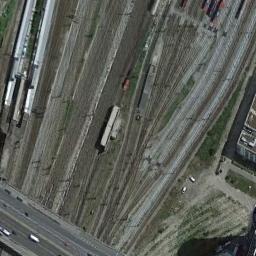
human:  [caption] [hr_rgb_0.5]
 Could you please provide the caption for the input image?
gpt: The railway is on the bare land .

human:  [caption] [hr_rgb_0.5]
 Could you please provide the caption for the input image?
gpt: There are several buildings beside the railway .

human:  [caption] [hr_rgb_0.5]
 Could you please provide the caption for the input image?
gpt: These railways have some trains on the tracks and an overpass is over the tracks .

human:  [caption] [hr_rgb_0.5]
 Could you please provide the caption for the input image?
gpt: There are two parallel railway lines here .

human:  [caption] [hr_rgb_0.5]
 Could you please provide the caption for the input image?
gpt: There are some green meadows beside the railway .